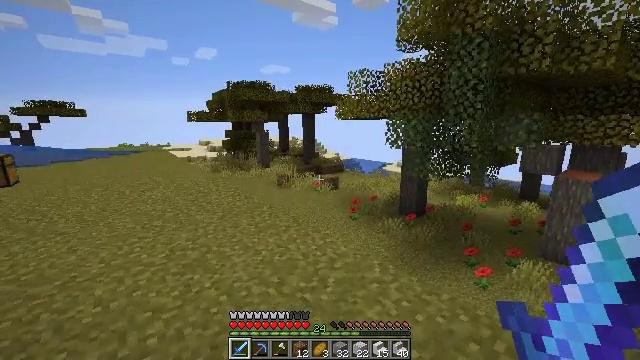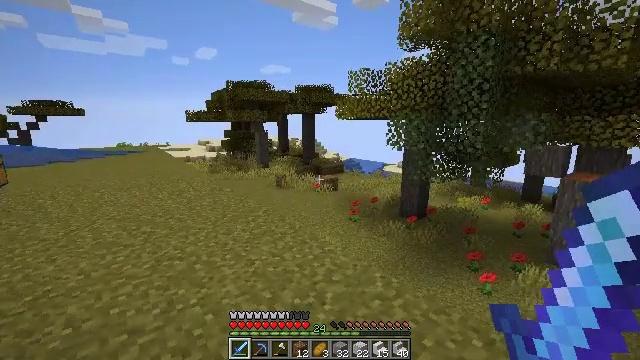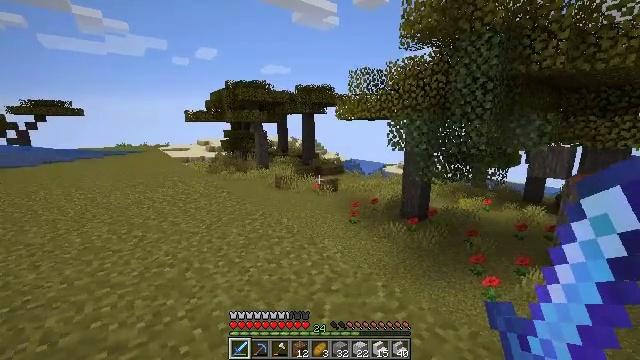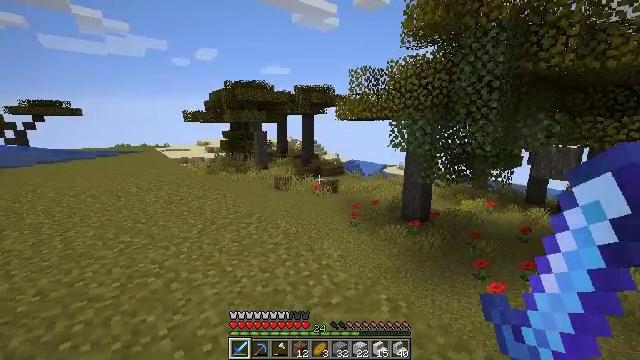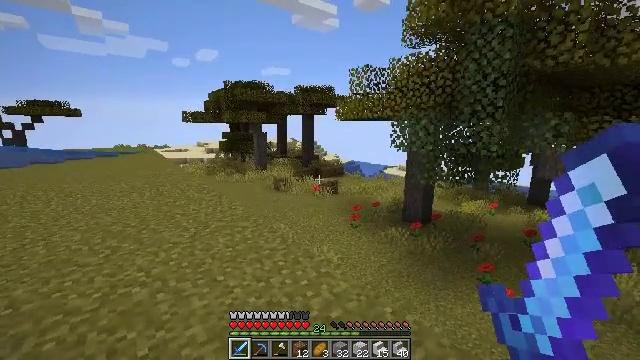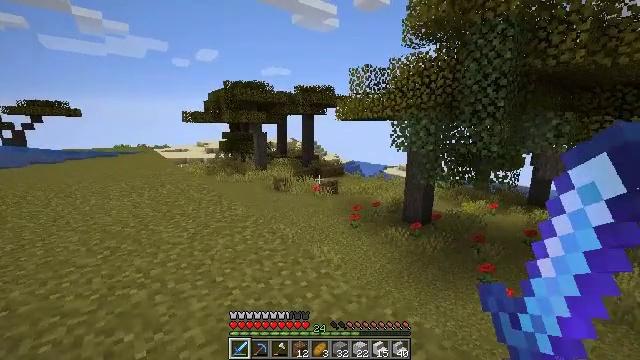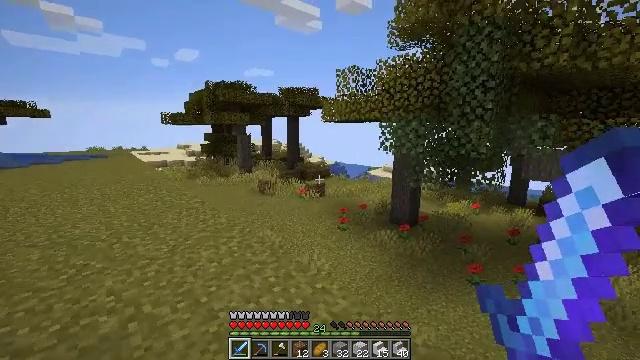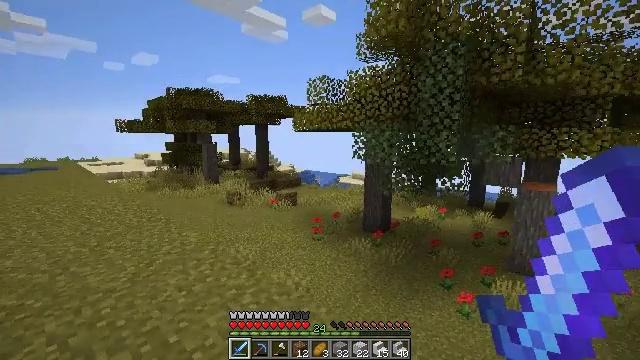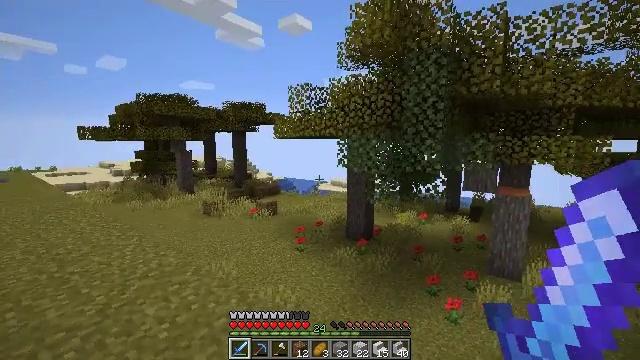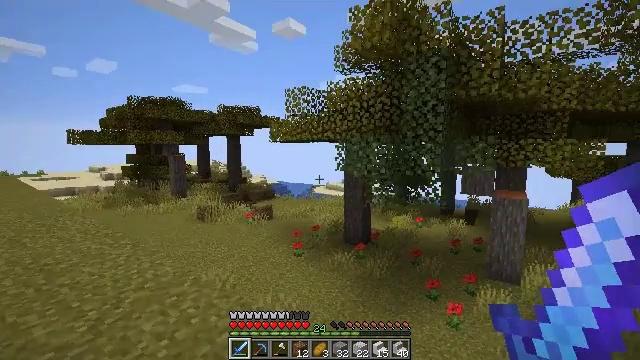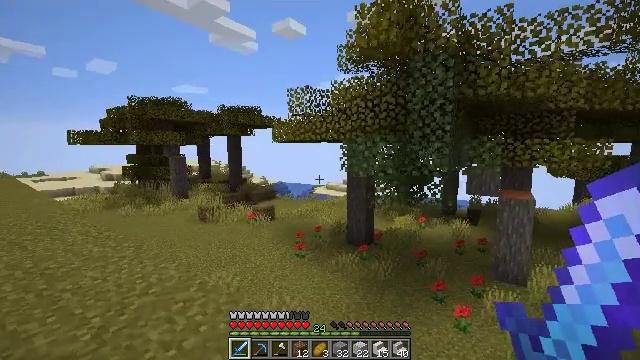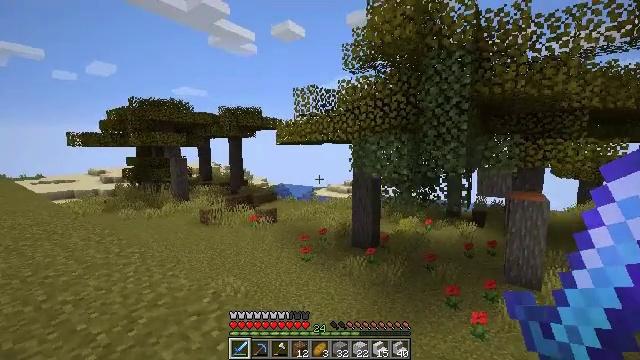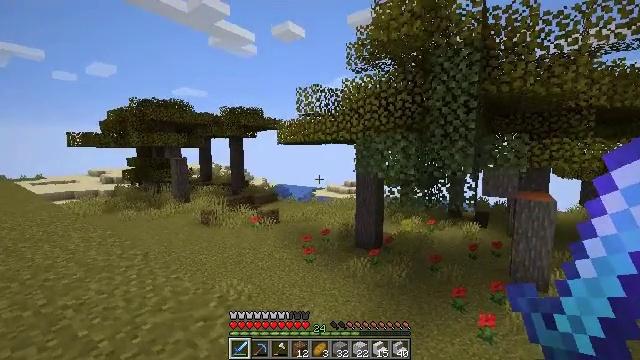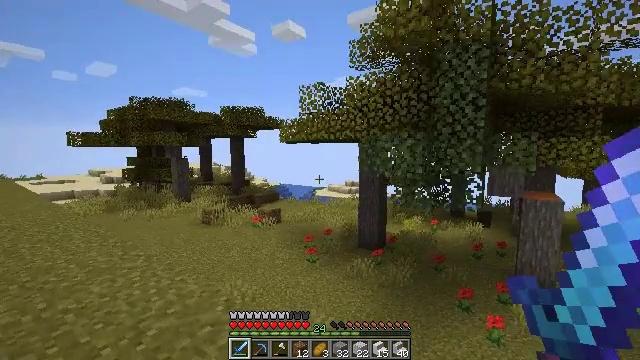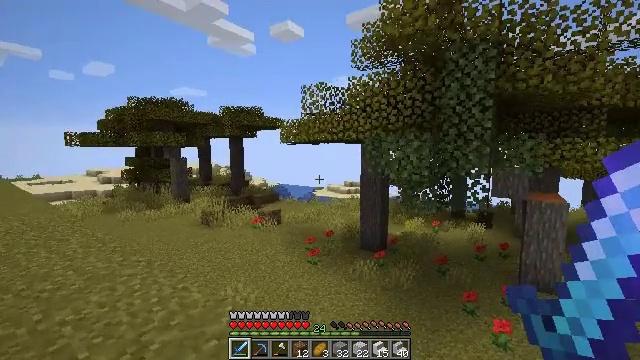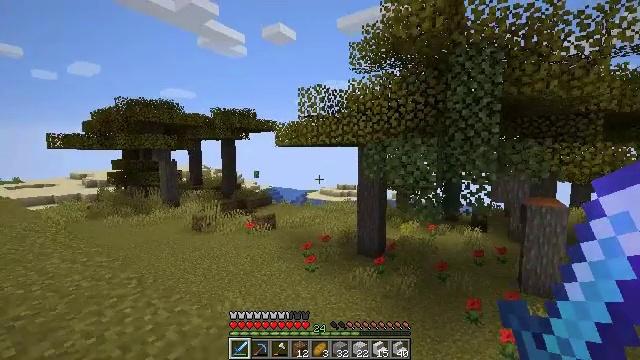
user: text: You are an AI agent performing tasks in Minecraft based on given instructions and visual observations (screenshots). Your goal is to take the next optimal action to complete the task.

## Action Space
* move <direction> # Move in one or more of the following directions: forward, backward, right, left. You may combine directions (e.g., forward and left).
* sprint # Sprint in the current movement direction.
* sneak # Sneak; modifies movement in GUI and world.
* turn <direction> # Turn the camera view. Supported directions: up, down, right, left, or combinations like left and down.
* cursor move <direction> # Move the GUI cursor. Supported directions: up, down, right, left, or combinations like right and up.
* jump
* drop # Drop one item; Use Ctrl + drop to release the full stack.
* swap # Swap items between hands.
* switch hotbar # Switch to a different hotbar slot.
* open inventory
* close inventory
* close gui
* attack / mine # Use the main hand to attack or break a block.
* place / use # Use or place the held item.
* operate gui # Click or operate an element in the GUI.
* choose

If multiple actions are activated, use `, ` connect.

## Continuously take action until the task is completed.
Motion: motion action
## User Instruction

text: Harvest birch leaves for decorations.
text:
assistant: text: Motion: move forward
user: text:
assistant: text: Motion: move forward
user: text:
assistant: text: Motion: move forward
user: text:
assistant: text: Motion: move forward
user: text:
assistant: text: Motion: move forward and move left
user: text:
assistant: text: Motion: move forward and move left, turn right
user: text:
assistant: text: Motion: move forward and move left, turn right and up
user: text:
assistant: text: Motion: move forward and move left, turn right and up
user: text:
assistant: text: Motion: move forward and move left, turn right
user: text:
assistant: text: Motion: move forward and move left
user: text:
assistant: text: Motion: move forward and move left
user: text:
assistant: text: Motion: move forward and move left
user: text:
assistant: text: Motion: move forward and move left
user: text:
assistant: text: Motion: move forward and move left
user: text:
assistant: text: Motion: move forward and move left, turn right
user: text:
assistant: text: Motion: move forward, turn right
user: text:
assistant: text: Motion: move forward, turn right and up
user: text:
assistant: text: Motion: move forward
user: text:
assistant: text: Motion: move forward
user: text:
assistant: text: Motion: move forward, turn right
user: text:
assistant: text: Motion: move forward, turn right
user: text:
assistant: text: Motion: move forward, turn right
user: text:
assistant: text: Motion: move forward, turn right
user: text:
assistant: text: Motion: move forward, turn right
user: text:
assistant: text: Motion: move forward
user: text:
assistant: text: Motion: move forward
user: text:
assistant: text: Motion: move forward
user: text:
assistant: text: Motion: move forward
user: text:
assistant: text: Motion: move forward, turn up
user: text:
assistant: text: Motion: move forward, turn up